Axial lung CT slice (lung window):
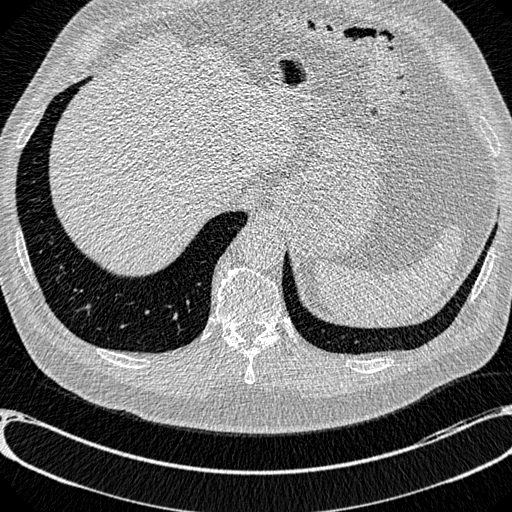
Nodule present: no